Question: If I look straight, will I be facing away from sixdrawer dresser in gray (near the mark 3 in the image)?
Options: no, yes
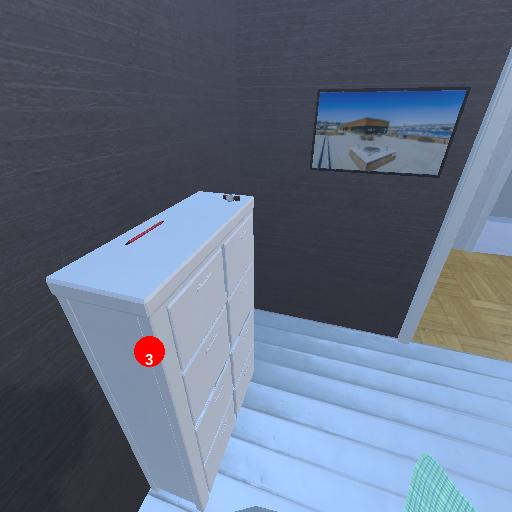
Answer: no